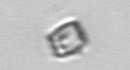
Label: Bacillariophyceae_morphotype1